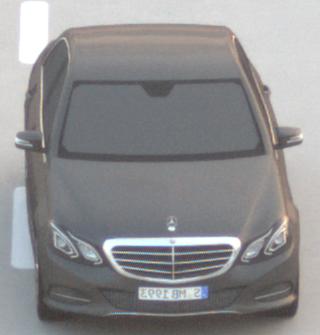
Make: Mercedes-Benz
Model: E 200
Detailed model: E-Class (212) Limousine
Model produced from: 2013/04
Model produced until: 2015/10
Doors: 4
Color: gray
Road condition: dry road
Daytime: dawn
Contrast: low contrast